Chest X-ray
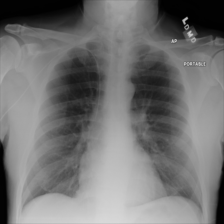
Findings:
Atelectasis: negative
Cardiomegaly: negative
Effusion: negative
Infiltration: negative
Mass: negative
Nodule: negative
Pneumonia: negative
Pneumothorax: negative
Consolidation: negative
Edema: negative
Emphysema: negative
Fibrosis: negative
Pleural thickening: negative
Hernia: negative